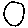
Label: circle